Interaction volume radius: 5 \u00c5
Interaction volume height: 10 \u00c5
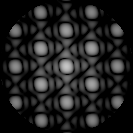
Disorder parameter: 0.005643